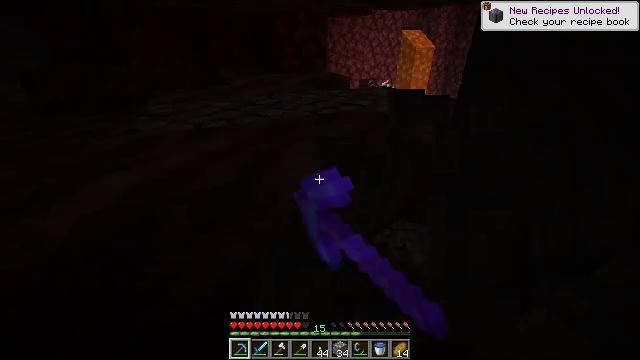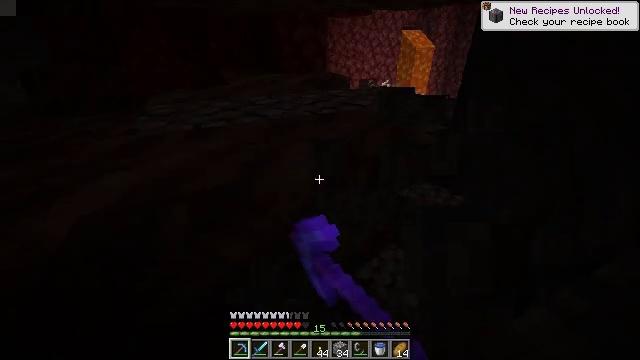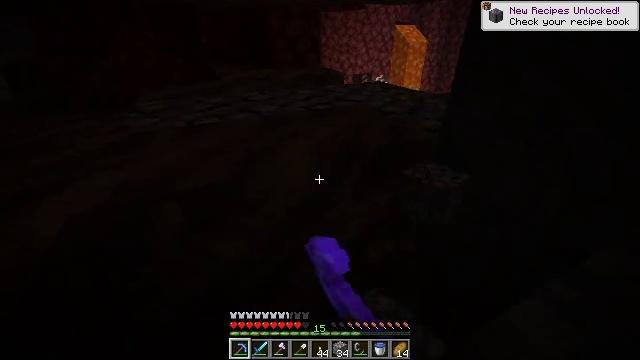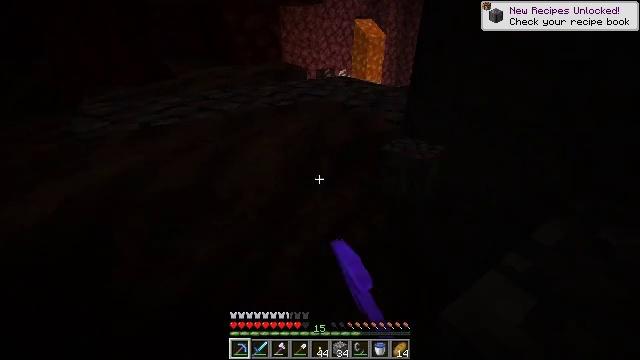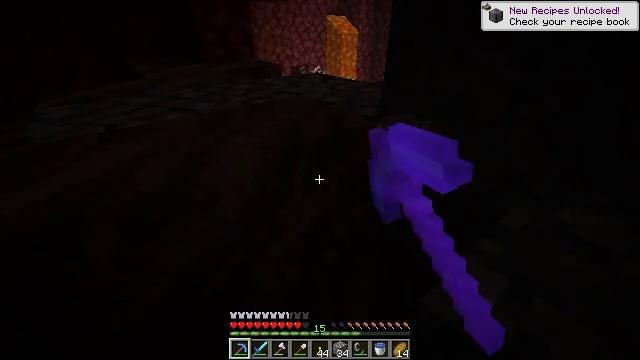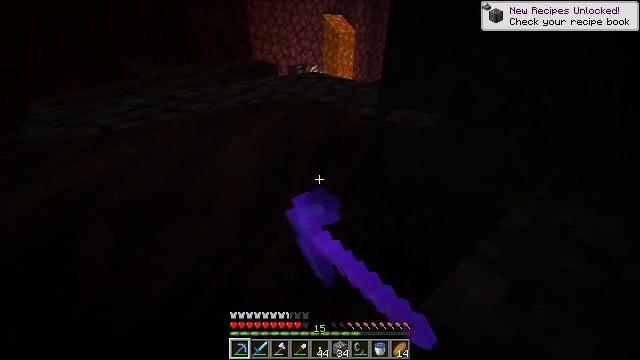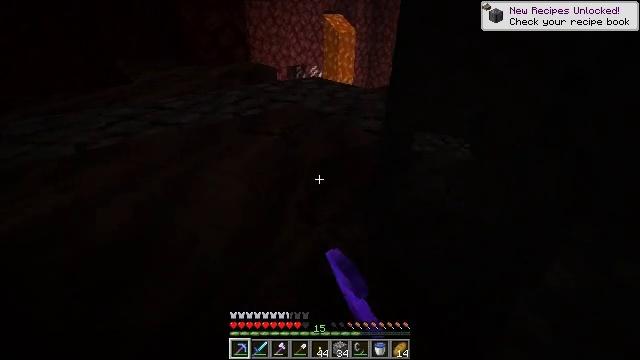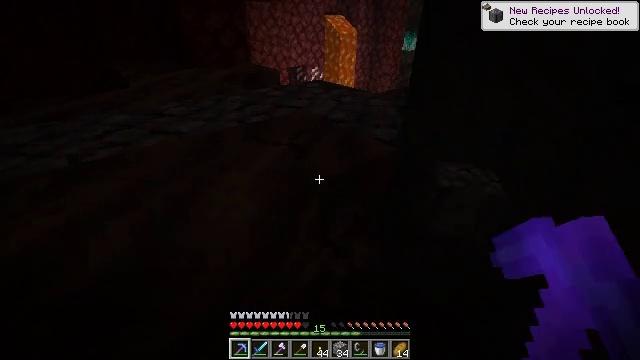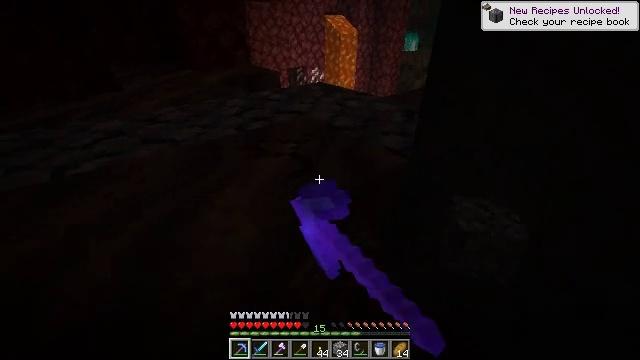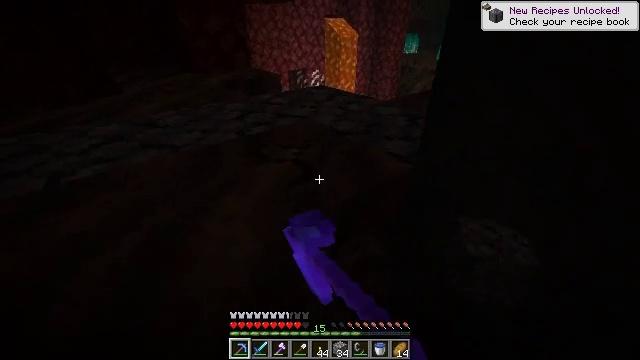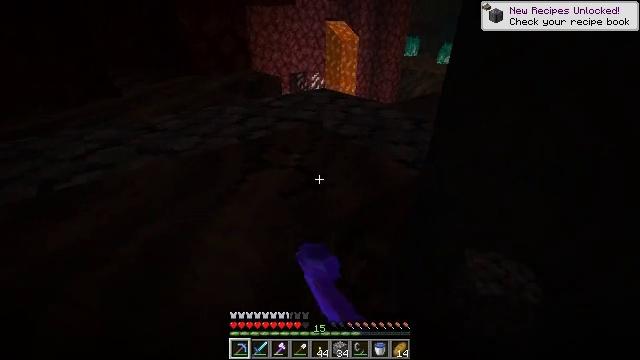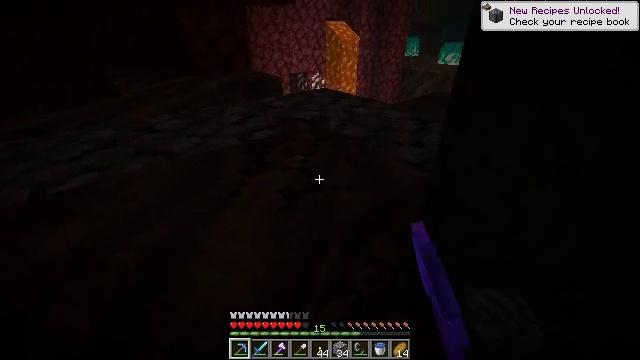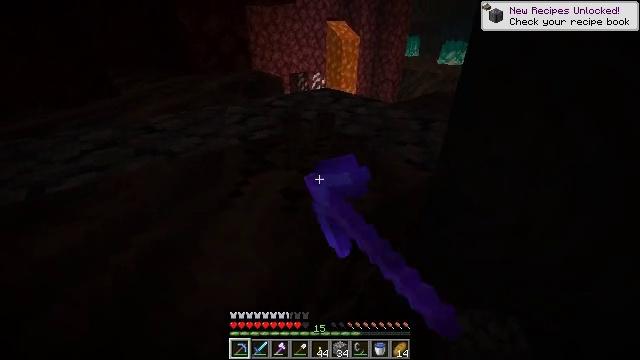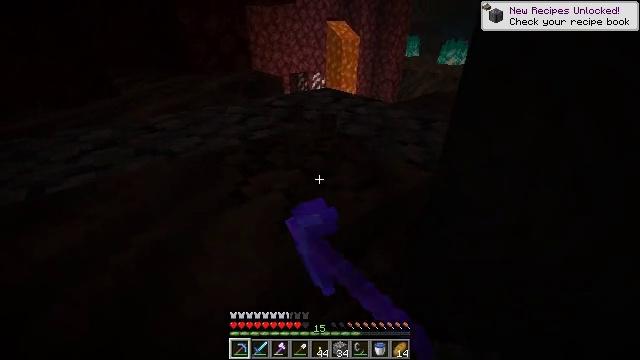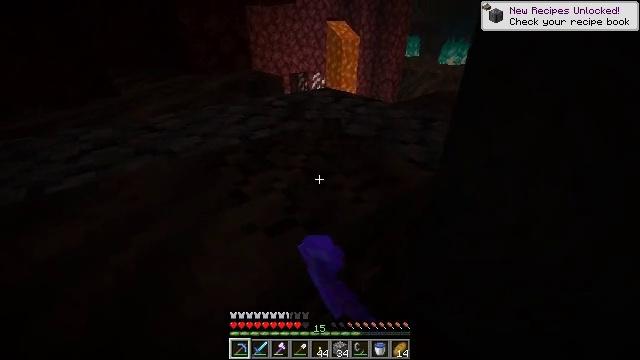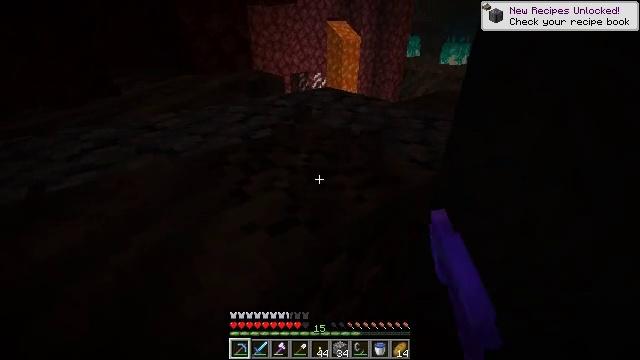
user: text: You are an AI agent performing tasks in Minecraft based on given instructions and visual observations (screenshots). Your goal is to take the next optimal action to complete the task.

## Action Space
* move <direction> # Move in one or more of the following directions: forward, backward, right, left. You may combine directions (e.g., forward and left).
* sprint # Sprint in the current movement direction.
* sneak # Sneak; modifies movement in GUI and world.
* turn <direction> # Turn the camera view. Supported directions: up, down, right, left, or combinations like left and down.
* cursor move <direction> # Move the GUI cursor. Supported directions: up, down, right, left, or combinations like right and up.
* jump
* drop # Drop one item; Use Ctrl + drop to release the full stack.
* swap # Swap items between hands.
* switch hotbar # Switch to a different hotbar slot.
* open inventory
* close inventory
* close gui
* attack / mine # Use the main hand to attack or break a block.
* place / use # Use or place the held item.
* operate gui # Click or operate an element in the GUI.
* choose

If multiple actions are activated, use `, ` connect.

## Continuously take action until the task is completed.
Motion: motion action
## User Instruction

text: Gather soul soil blocks.
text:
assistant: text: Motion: attack / mine
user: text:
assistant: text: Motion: turn right, attack / mine
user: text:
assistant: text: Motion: turn right, attack / mine
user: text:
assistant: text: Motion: turn right, attack / mine
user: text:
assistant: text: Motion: move forward, attack / mine
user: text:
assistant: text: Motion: move forward, attack / mine
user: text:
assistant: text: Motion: move forward, attack / mine
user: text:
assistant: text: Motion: move forward, attack / mine
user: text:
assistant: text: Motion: attack / mine
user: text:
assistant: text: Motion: attack / mine
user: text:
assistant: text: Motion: attack / mine
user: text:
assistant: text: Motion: attack / mine
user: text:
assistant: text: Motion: attack / mine
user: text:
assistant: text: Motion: attack / mine
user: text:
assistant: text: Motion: attack / mine
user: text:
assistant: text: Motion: attack / mine
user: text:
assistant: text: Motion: attack / mine
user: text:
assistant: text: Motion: attack / mine
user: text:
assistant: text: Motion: attack / mine
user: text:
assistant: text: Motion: attack / mine
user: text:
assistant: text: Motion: attack / mine
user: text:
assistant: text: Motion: attack / mine